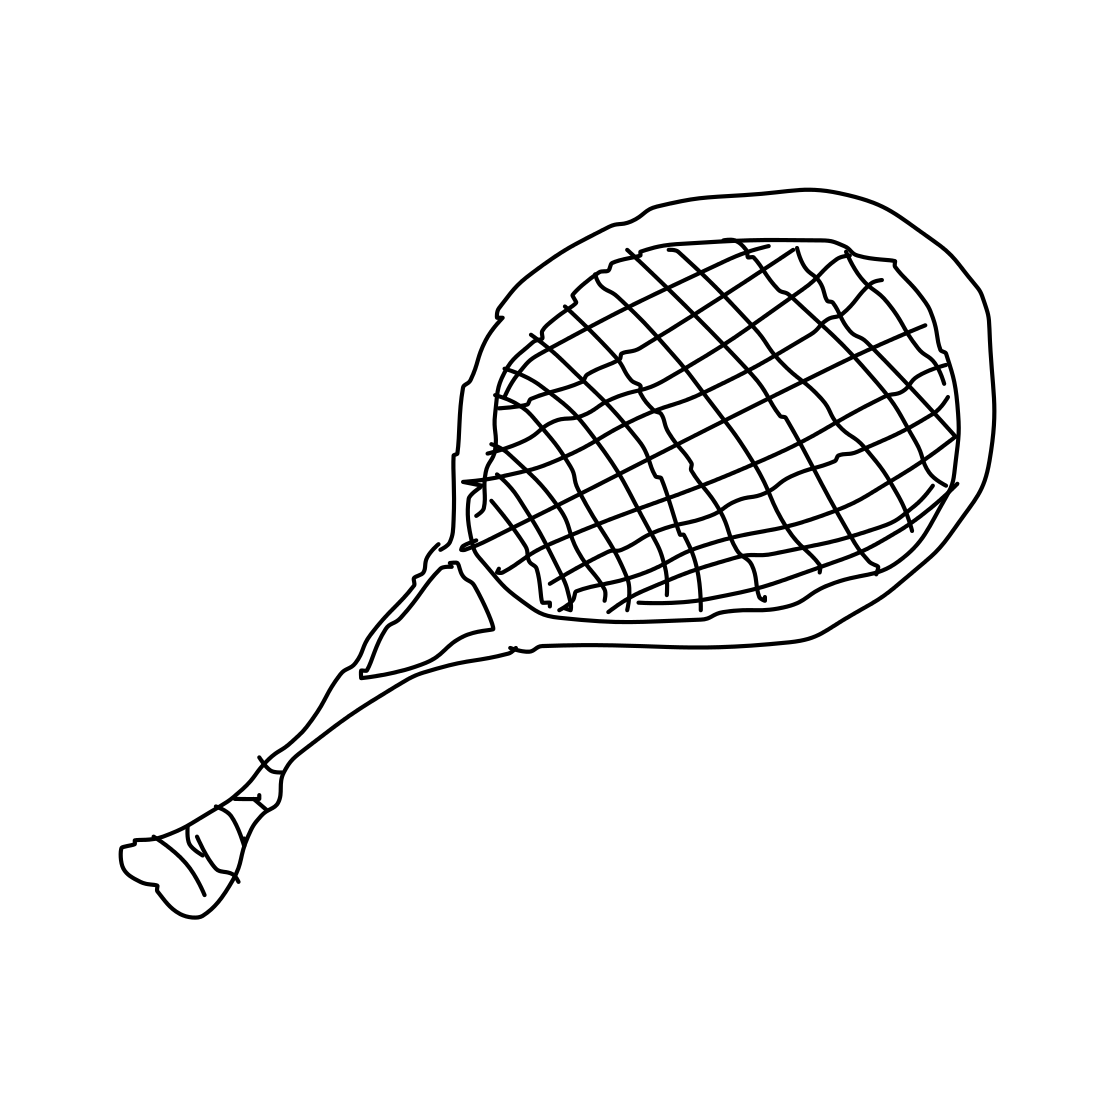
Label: tennis-racket